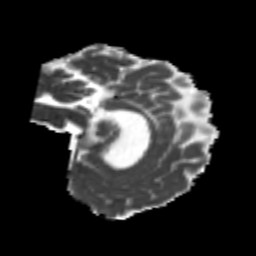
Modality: MD
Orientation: sagittal
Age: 21
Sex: male
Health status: healthy
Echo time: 0.074 s